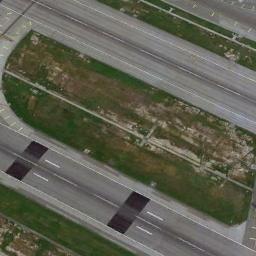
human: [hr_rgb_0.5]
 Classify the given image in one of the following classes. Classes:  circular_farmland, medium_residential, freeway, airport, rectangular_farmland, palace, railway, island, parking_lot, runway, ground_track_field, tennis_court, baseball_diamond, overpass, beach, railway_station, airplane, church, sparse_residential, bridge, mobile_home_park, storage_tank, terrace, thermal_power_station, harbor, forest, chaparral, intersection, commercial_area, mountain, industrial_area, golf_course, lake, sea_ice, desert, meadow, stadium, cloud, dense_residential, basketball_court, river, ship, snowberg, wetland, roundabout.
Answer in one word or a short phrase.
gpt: runway